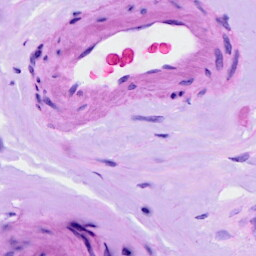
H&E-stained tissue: Ovarian